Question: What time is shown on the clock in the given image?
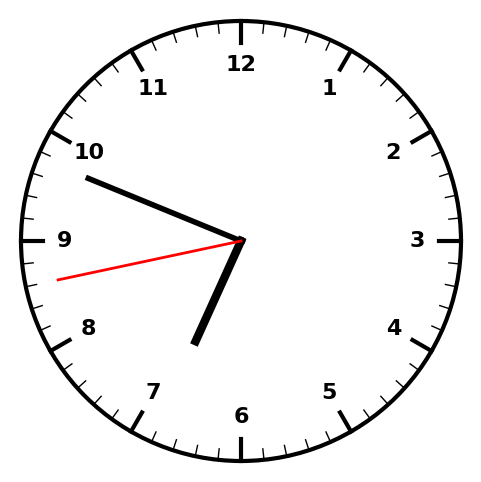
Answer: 06:48:43